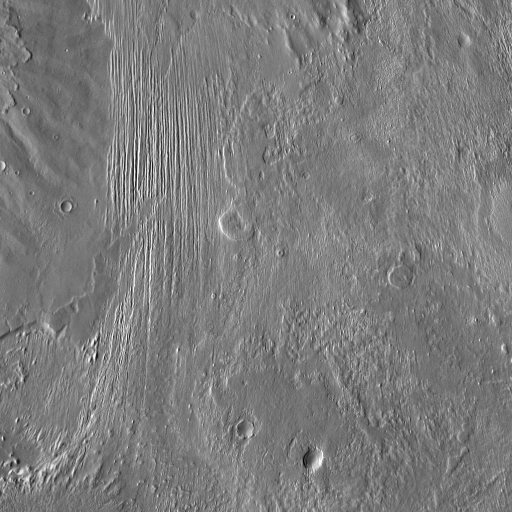
Crater classes present: Background, Other, Layered, Buried